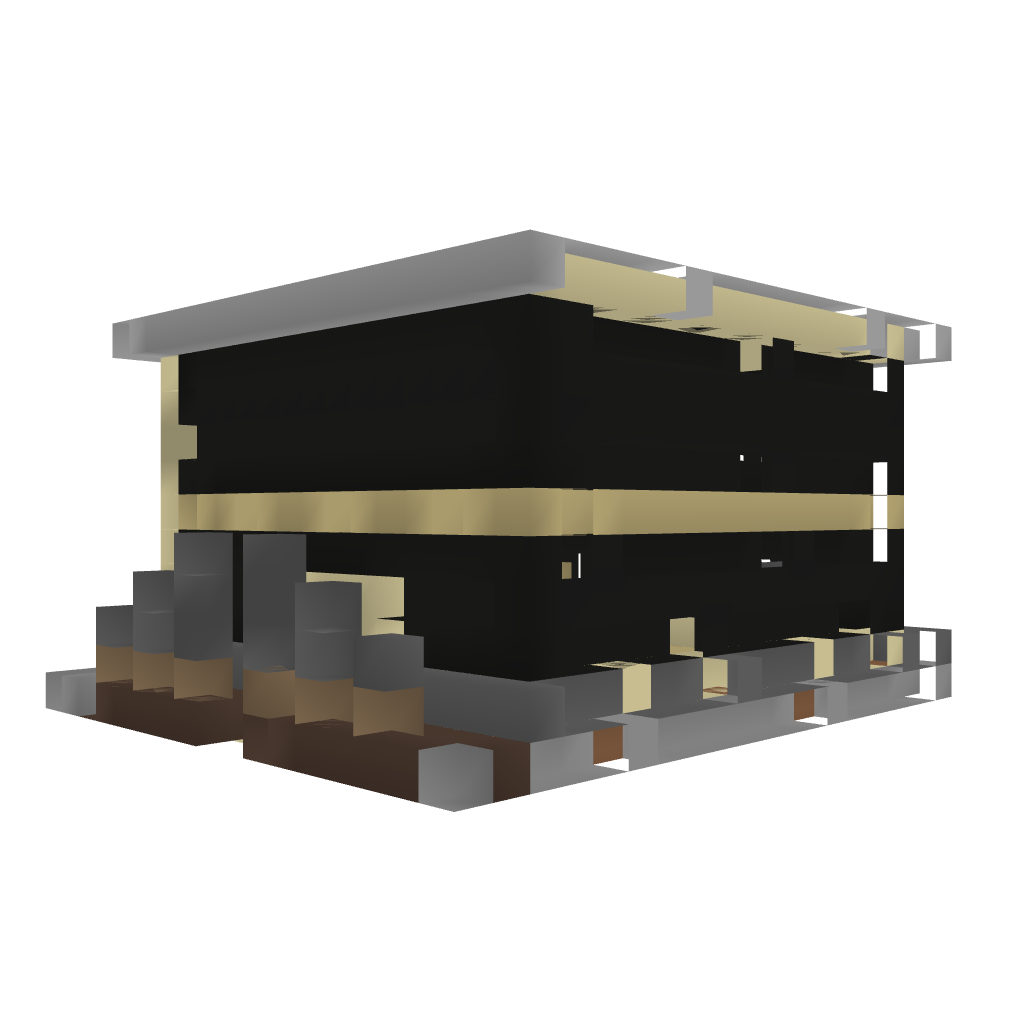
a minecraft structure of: The Ingram Home